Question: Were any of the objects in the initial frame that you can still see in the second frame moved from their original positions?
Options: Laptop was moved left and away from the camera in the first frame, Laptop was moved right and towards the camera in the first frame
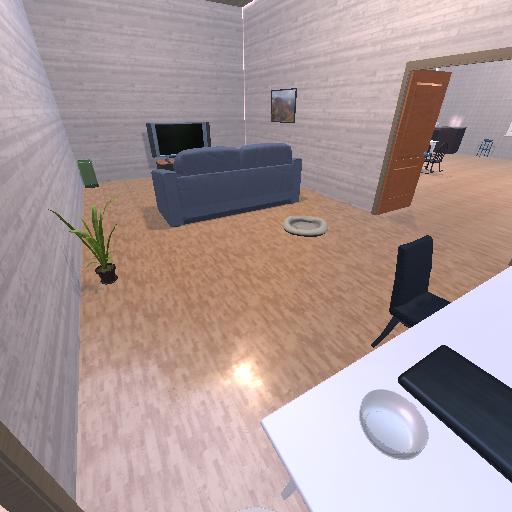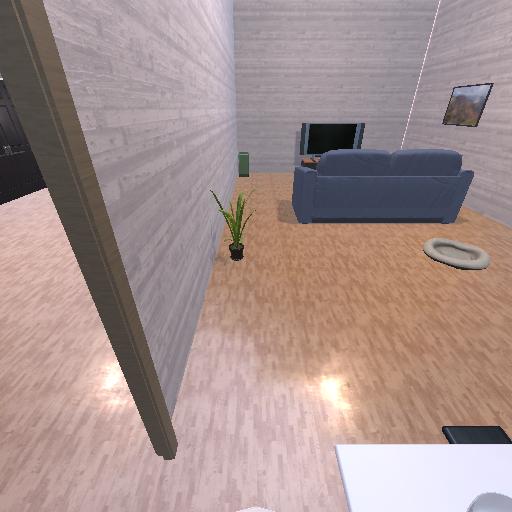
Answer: Laptop was moved left and away from the camera in the first frame